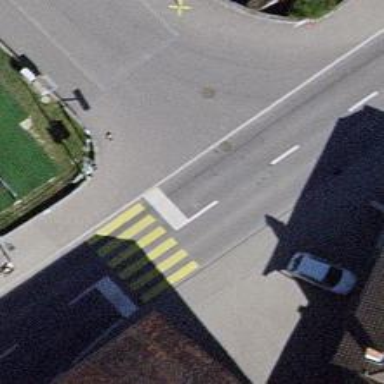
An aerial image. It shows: Uncontrolled road crossing with markings.